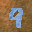
Label: 9